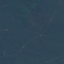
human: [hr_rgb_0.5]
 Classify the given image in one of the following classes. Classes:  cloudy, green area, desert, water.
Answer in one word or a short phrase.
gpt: green area